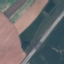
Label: Highway